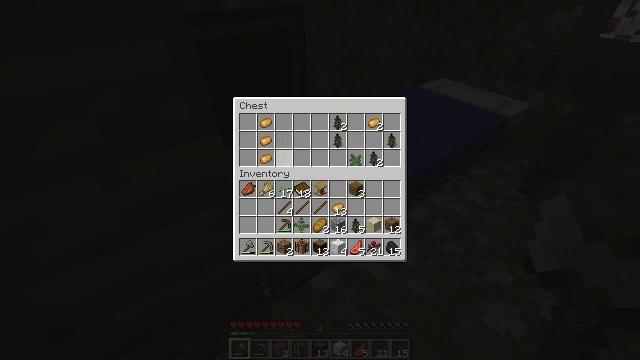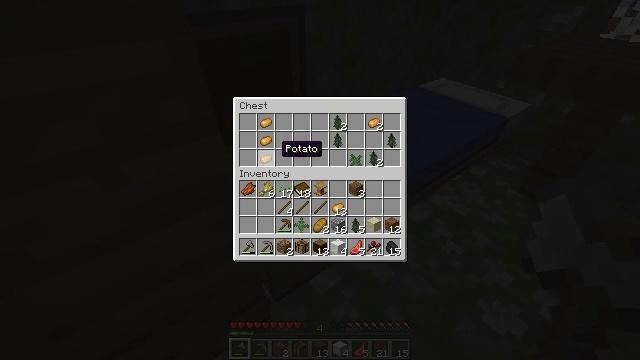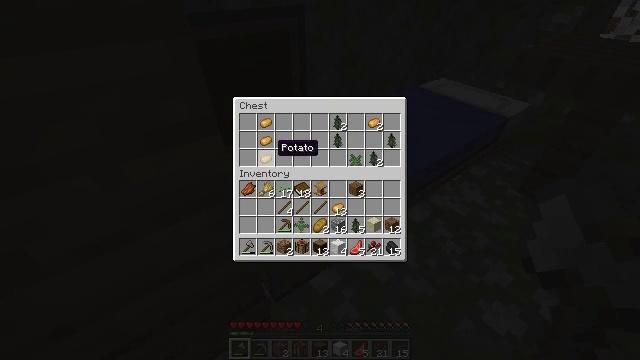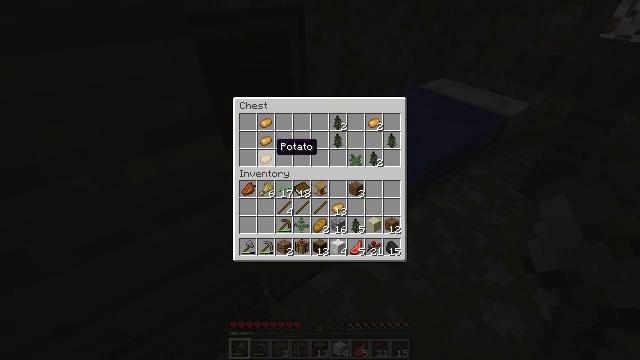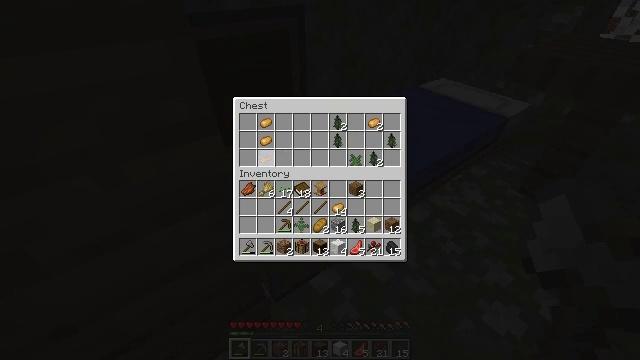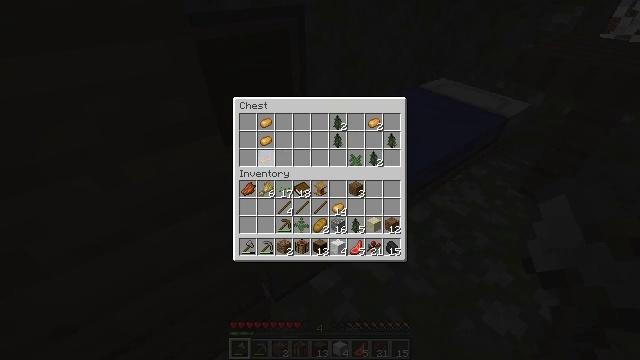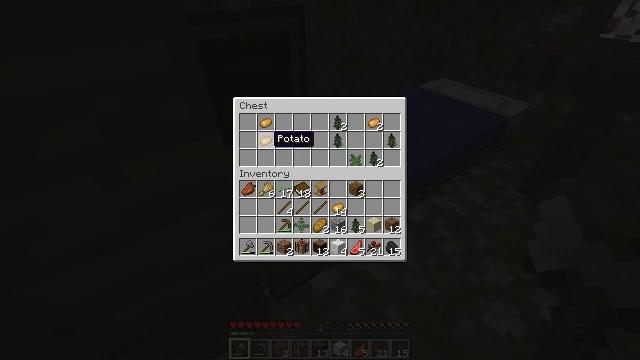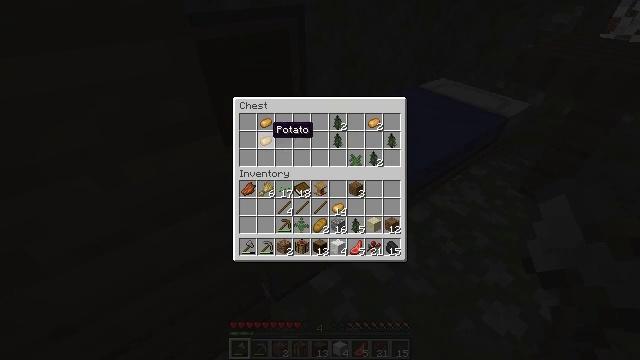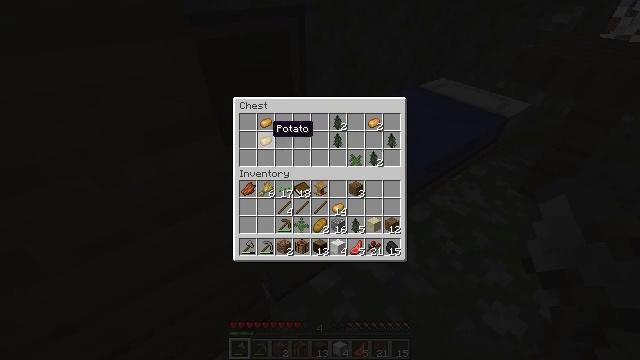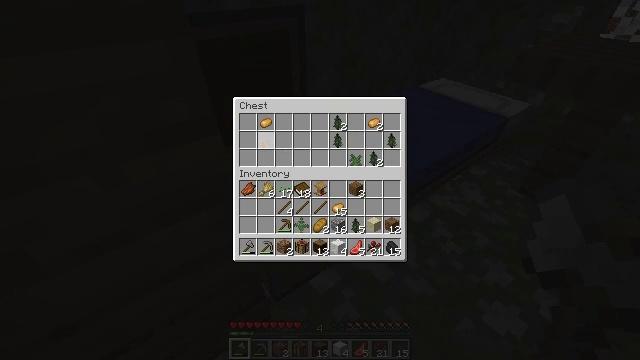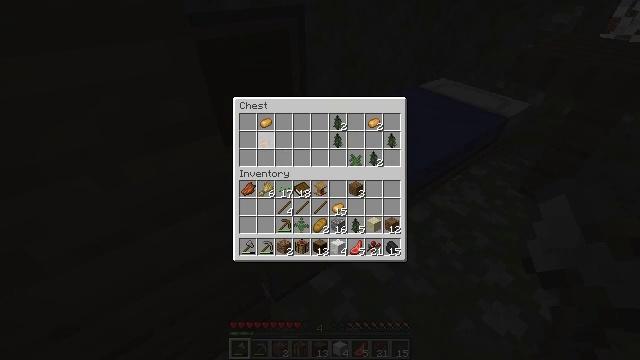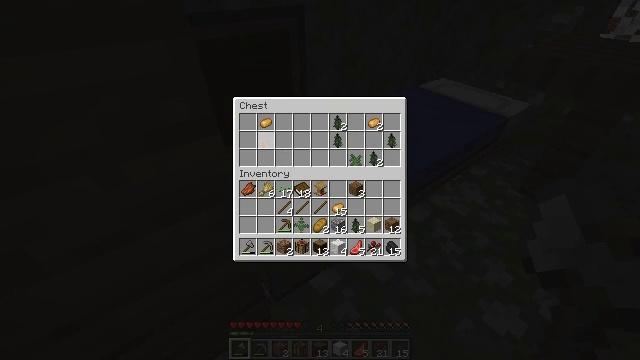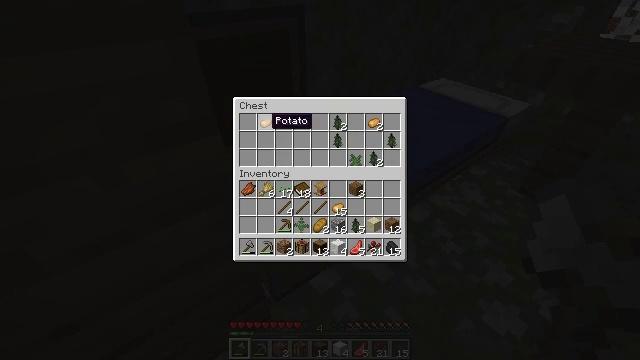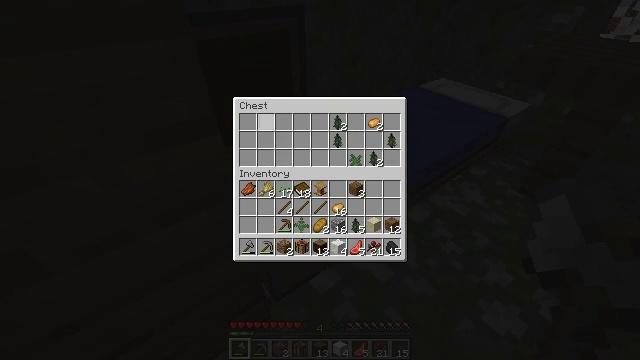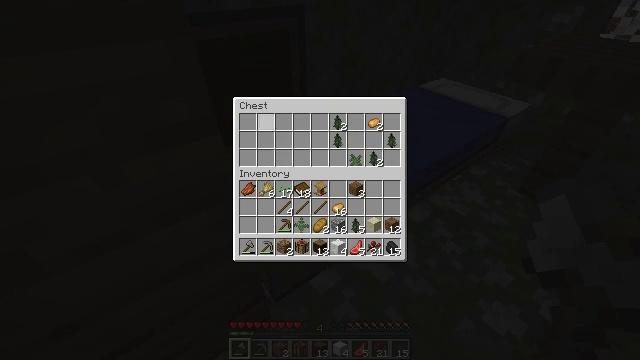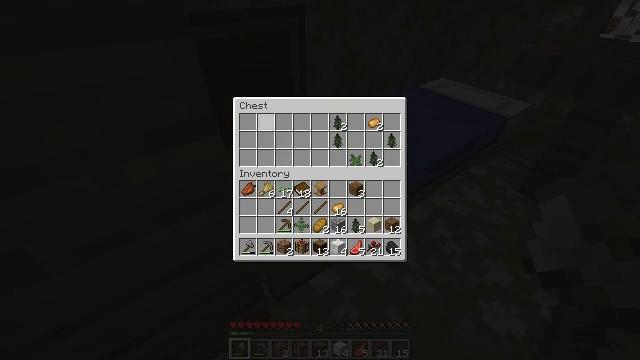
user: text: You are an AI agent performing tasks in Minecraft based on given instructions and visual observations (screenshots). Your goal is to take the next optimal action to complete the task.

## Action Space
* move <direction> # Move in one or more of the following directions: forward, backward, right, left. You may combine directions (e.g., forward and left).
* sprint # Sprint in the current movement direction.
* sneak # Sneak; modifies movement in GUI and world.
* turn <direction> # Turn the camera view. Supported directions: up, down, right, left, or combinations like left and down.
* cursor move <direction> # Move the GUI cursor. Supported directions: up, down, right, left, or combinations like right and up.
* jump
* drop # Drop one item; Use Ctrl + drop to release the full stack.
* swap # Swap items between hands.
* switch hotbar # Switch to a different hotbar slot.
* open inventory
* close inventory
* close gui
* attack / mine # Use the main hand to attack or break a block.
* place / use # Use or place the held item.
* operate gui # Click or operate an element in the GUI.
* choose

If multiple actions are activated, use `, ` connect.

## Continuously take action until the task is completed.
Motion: motion action
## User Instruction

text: Mine the bookshelf to gather resources.
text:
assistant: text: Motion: sneak
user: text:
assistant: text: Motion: sneak
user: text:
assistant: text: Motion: sneak
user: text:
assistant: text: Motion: sneak, operate gui
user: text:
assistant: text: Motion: sneak, operate gui
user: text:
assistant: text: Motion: sneak, cursor move up
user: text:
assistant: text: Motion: sneak, cursor move up
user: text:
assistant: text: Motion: sneak
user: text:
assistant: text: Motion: sneak, operate gui
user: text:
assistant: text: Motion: sneak, operate gui
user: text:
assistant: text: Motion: sneak, operate gui
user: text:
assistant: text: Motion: sneak
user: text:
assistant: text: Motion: sneak, operate gui
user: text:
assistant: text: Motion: sneak, operate gui
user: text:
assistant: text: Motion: sneak, operate gui
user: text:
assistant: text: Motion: sneak, cursor move right
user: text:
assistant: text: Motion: sneak, cursor move right and down
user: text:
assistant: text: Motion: sneak
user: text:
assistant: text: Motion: sneak, operate gui
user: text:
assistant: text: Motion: sneak, cursor move right, operate gui
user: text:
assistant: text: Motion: sneak, cursor move right, operate gui
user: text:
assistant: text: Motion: sneak
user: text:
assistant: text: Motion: sneak, operate gui
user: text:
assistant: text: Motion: sneak, operate gui
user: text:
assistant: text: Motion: sneak, operate gui
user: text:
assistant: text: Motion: sneak, operate gui
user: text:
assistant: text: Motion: sneak, cursor move up
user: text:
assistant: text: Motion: sneak
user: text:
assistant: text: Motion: sneak, operate gui
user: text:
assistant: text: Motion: sneak, operate gui